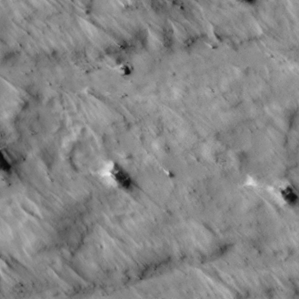
Label: non_frost